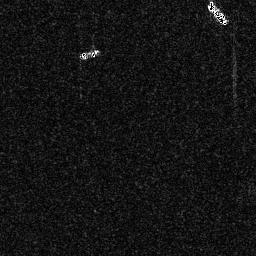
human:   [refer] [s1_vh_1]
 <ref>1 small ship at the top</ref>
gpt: <box>[[30, 17, 38, 23, 0]]</box>